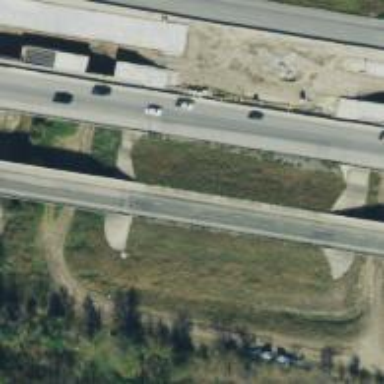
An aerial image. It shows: Secondary road bridge with asphalt surface and frontage road.